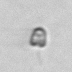
Label: Pyramimonas